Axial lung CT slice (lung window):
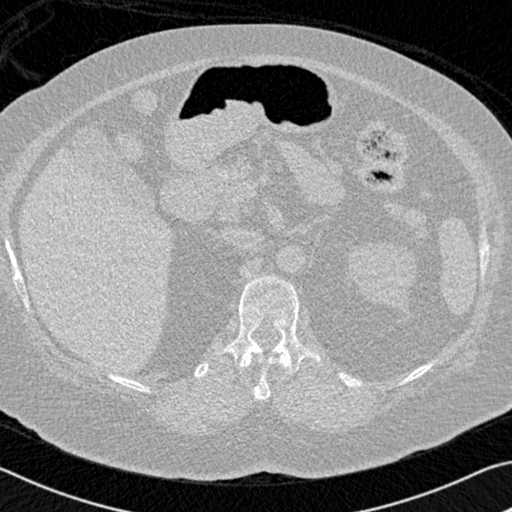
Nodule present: no